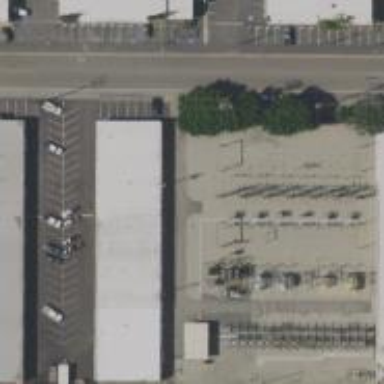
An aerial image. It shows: Switch used for power control.